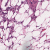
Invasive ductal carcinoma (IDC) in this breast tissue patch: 1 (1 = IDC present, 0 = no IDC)